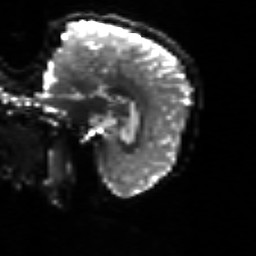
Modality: sbref
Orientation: sagittal
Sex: female
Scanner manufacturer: siemens
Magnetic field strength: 3 T
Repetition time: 5 s
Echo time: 0.071 s